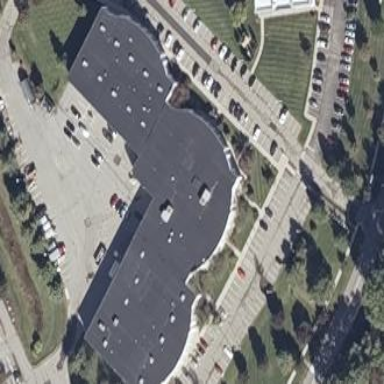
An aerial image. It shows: Office building.